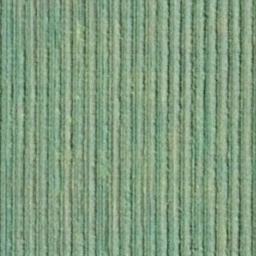
Label: agricultural